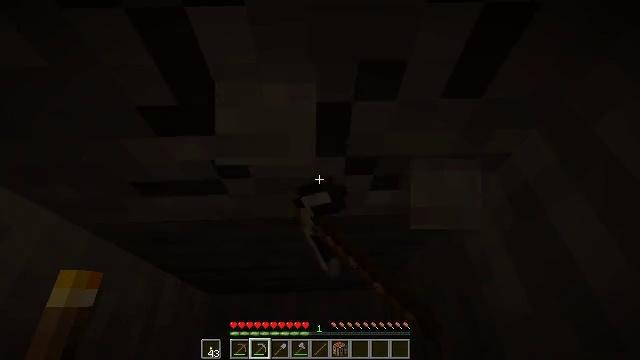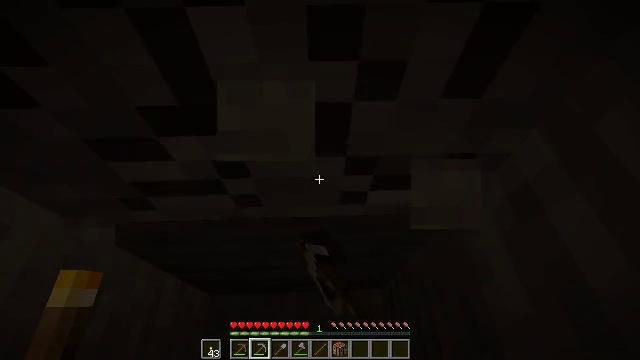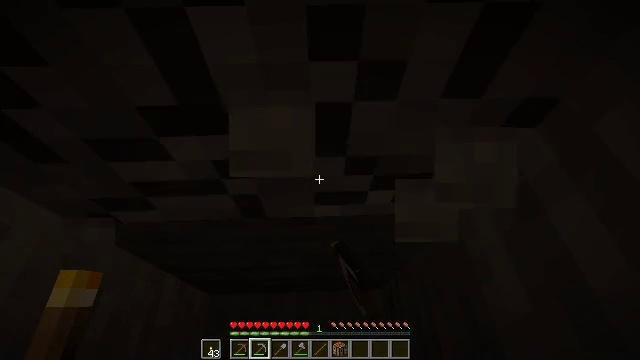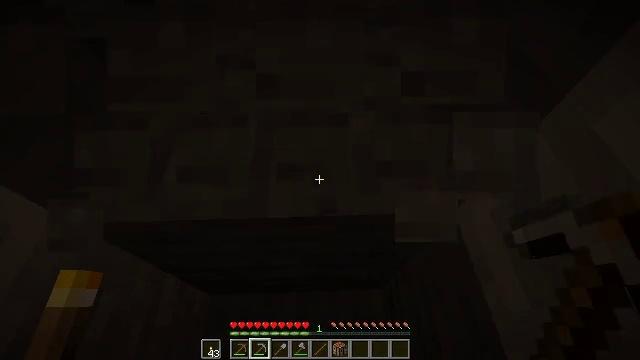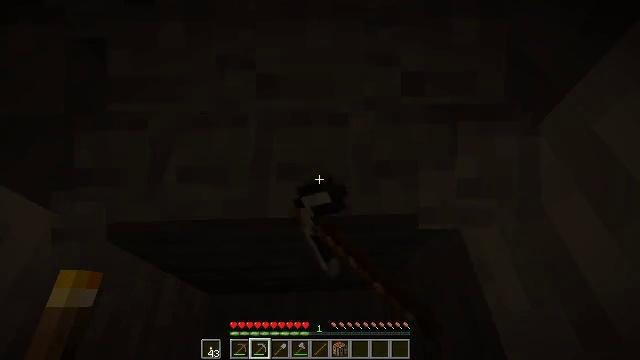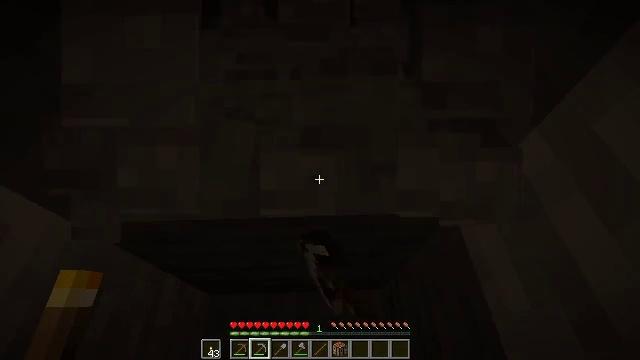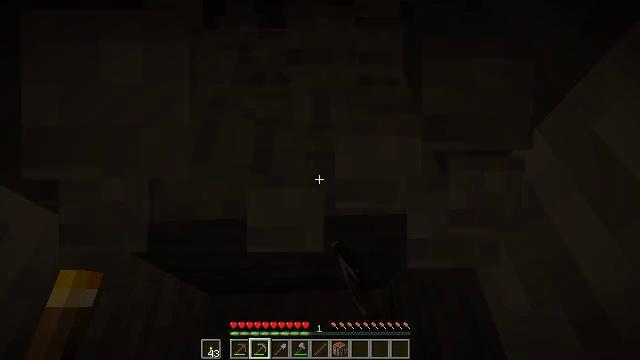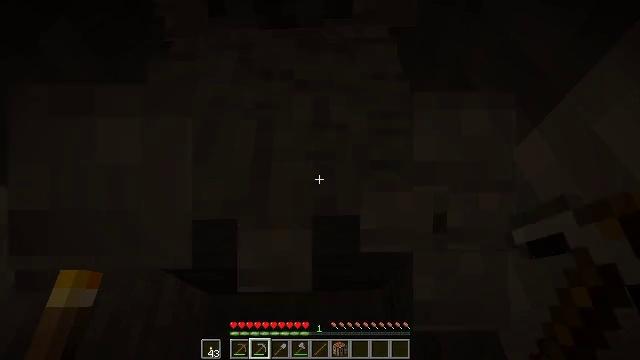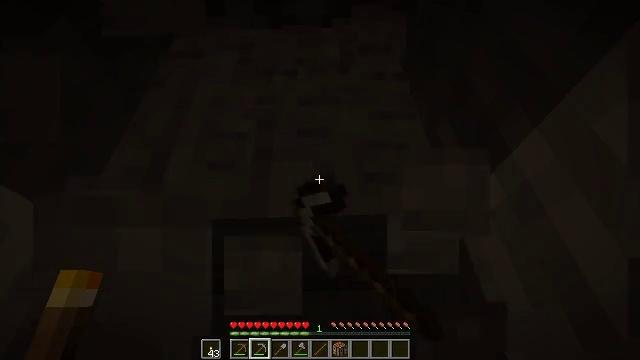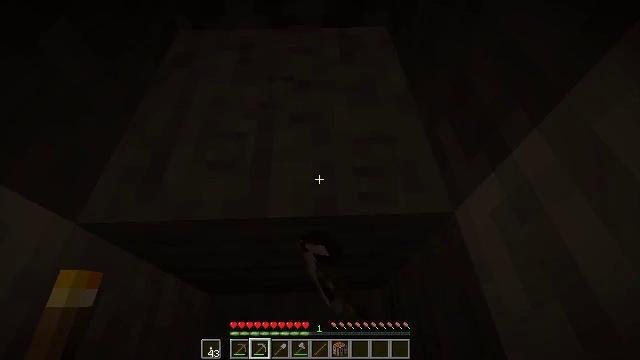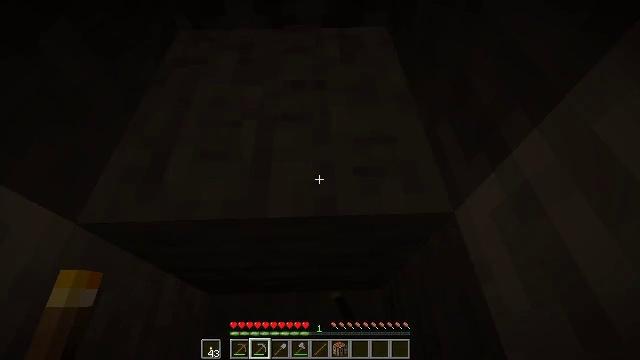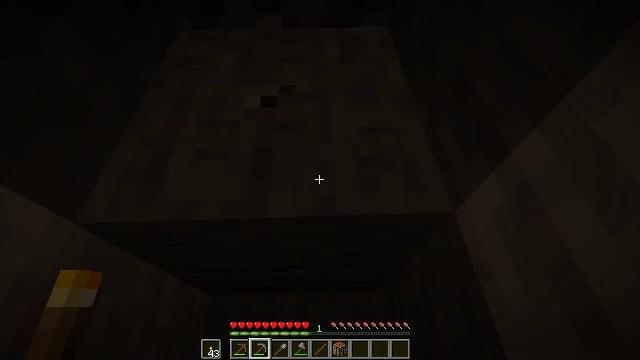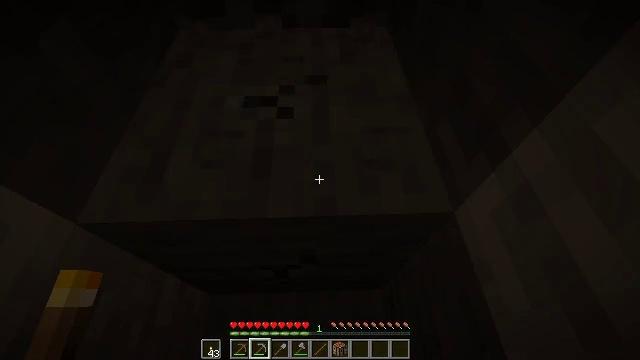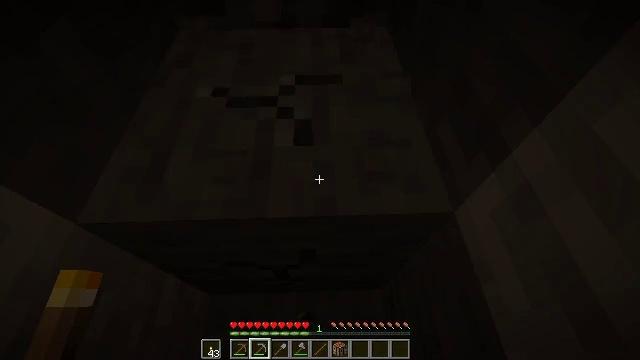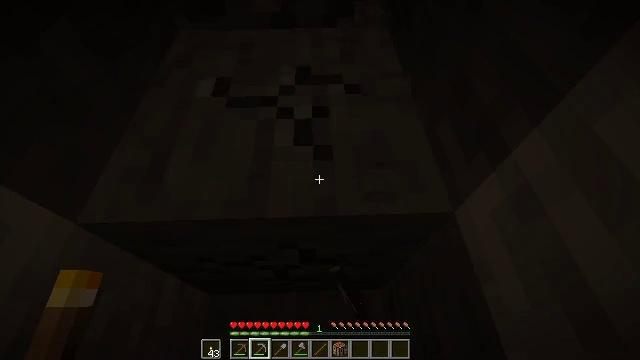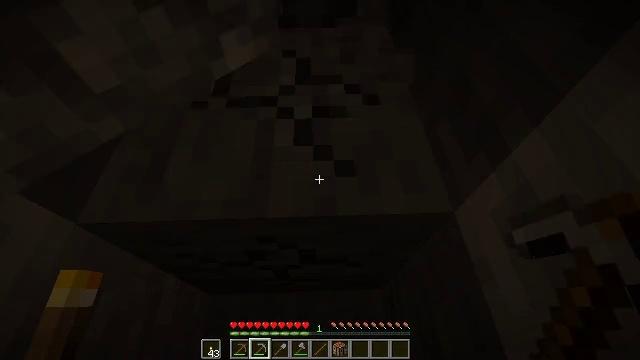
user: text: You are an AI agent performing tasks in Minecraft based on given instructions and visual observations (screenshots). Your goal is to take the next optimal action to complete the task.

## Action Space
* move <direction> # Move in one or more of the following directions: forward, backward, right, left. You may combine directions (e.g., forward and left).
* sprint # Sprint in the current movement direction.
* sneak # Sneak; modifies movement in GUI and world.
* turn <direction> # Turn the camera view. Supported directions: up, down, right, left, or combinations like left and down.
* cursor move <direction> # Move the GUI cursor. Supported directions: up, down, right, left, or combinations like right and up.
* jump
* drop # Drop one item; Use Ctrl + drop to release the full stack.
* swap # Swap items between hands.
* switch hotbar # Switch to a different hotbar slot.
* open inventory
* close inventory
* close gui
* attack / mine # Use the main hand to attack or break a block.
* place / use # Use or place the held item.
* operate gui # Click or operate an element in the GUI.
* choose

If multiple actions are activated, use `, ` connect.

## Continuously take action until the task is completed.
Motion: motion action
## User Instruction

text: Collect stone from the mine.
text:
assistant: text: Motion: attack / mine
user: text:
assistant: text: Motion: attack / mine
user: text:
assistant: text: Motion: attack / mine
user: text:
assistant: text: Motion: attack / mine
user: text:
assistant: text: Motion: attack / mine
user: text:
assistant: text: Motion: attack / mine
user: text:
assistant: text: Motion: attack / mine
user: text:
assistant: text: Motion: attack / mine
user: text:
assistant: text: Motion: attack / mine
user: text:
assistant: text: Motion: attack / mine
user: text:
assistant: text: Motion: attack / mine
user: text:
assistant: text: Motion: attack / mine
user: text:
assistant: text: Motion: attack / mine
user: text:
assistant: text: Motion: attack / mine
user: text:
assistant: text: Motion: attack / mine
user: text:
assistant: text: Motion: attack / mine
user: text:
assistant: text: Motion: attack / mine
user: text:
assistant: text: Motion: attack / mine
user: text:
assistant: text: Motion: attack / mine
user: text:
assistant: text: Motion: attack / mine
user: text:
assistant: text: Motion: attack / mine
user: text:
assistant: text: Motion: attack / mine
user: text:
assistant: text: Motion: attack / mine
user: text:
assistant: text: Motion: attack / mine
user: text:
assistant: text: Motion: attack / mine
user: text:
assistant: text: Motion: attack / mine
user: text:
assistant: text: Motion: attack / mine
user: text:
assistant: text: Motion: attack / mine
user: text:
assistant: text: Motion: attack / mine
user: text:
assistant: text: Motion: attack / mine